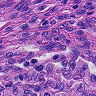
Metastatic tissue present: no